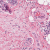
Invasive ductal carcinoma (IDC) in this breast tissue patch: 1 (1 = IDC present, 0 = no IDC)